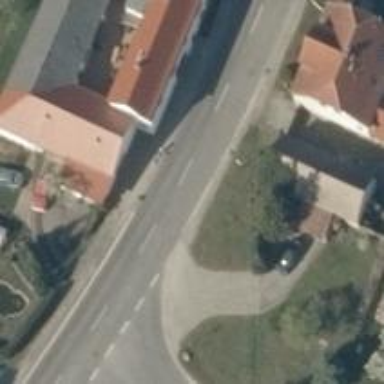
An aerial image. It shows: Secondary road with asphalt surface.